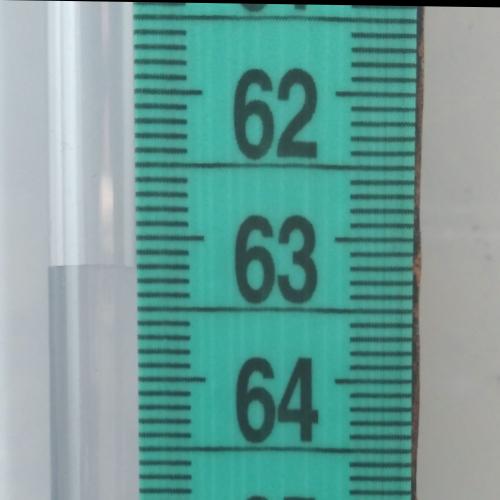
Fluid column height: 63.2 cm